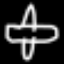
Label: airplane